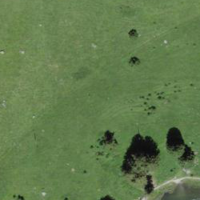
EUNIS habitat code: 23
Species observed at this site:
Papilio machaon
Astrantia major
Plantago media